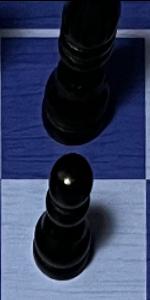
Label: Pawn_Black